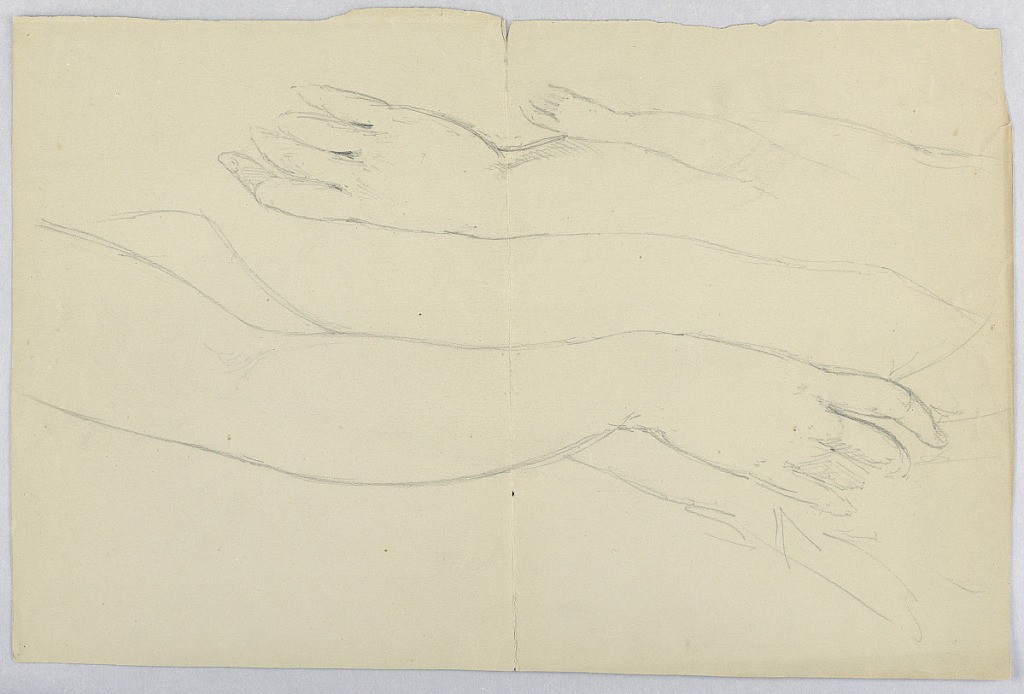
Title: Sketch of Hands
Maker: Daniel Huntington, American, 1816–1906
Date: December 20, 1878
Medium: Graphite on grey wove paper
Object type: Drawing
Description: Right arm of  young woman, done twice, going across the page in opposite directions. A third, smaller study of the same arm. Verso: On right half, man seated, facing frontally, turned to the left with his name, lower right.